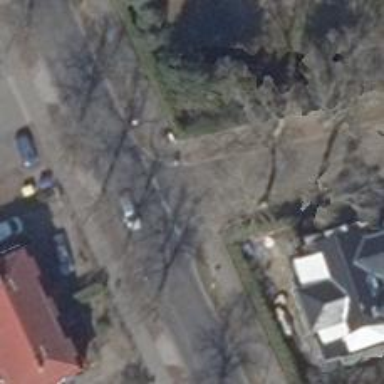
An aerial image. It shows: Residential road with asphalt surface. There are sidewalks on both sides of the road.